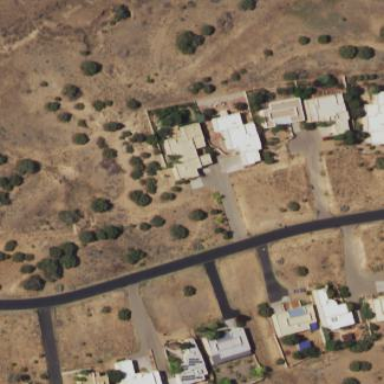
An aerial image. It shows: Residential area consisting of single-family homes.